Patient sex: F
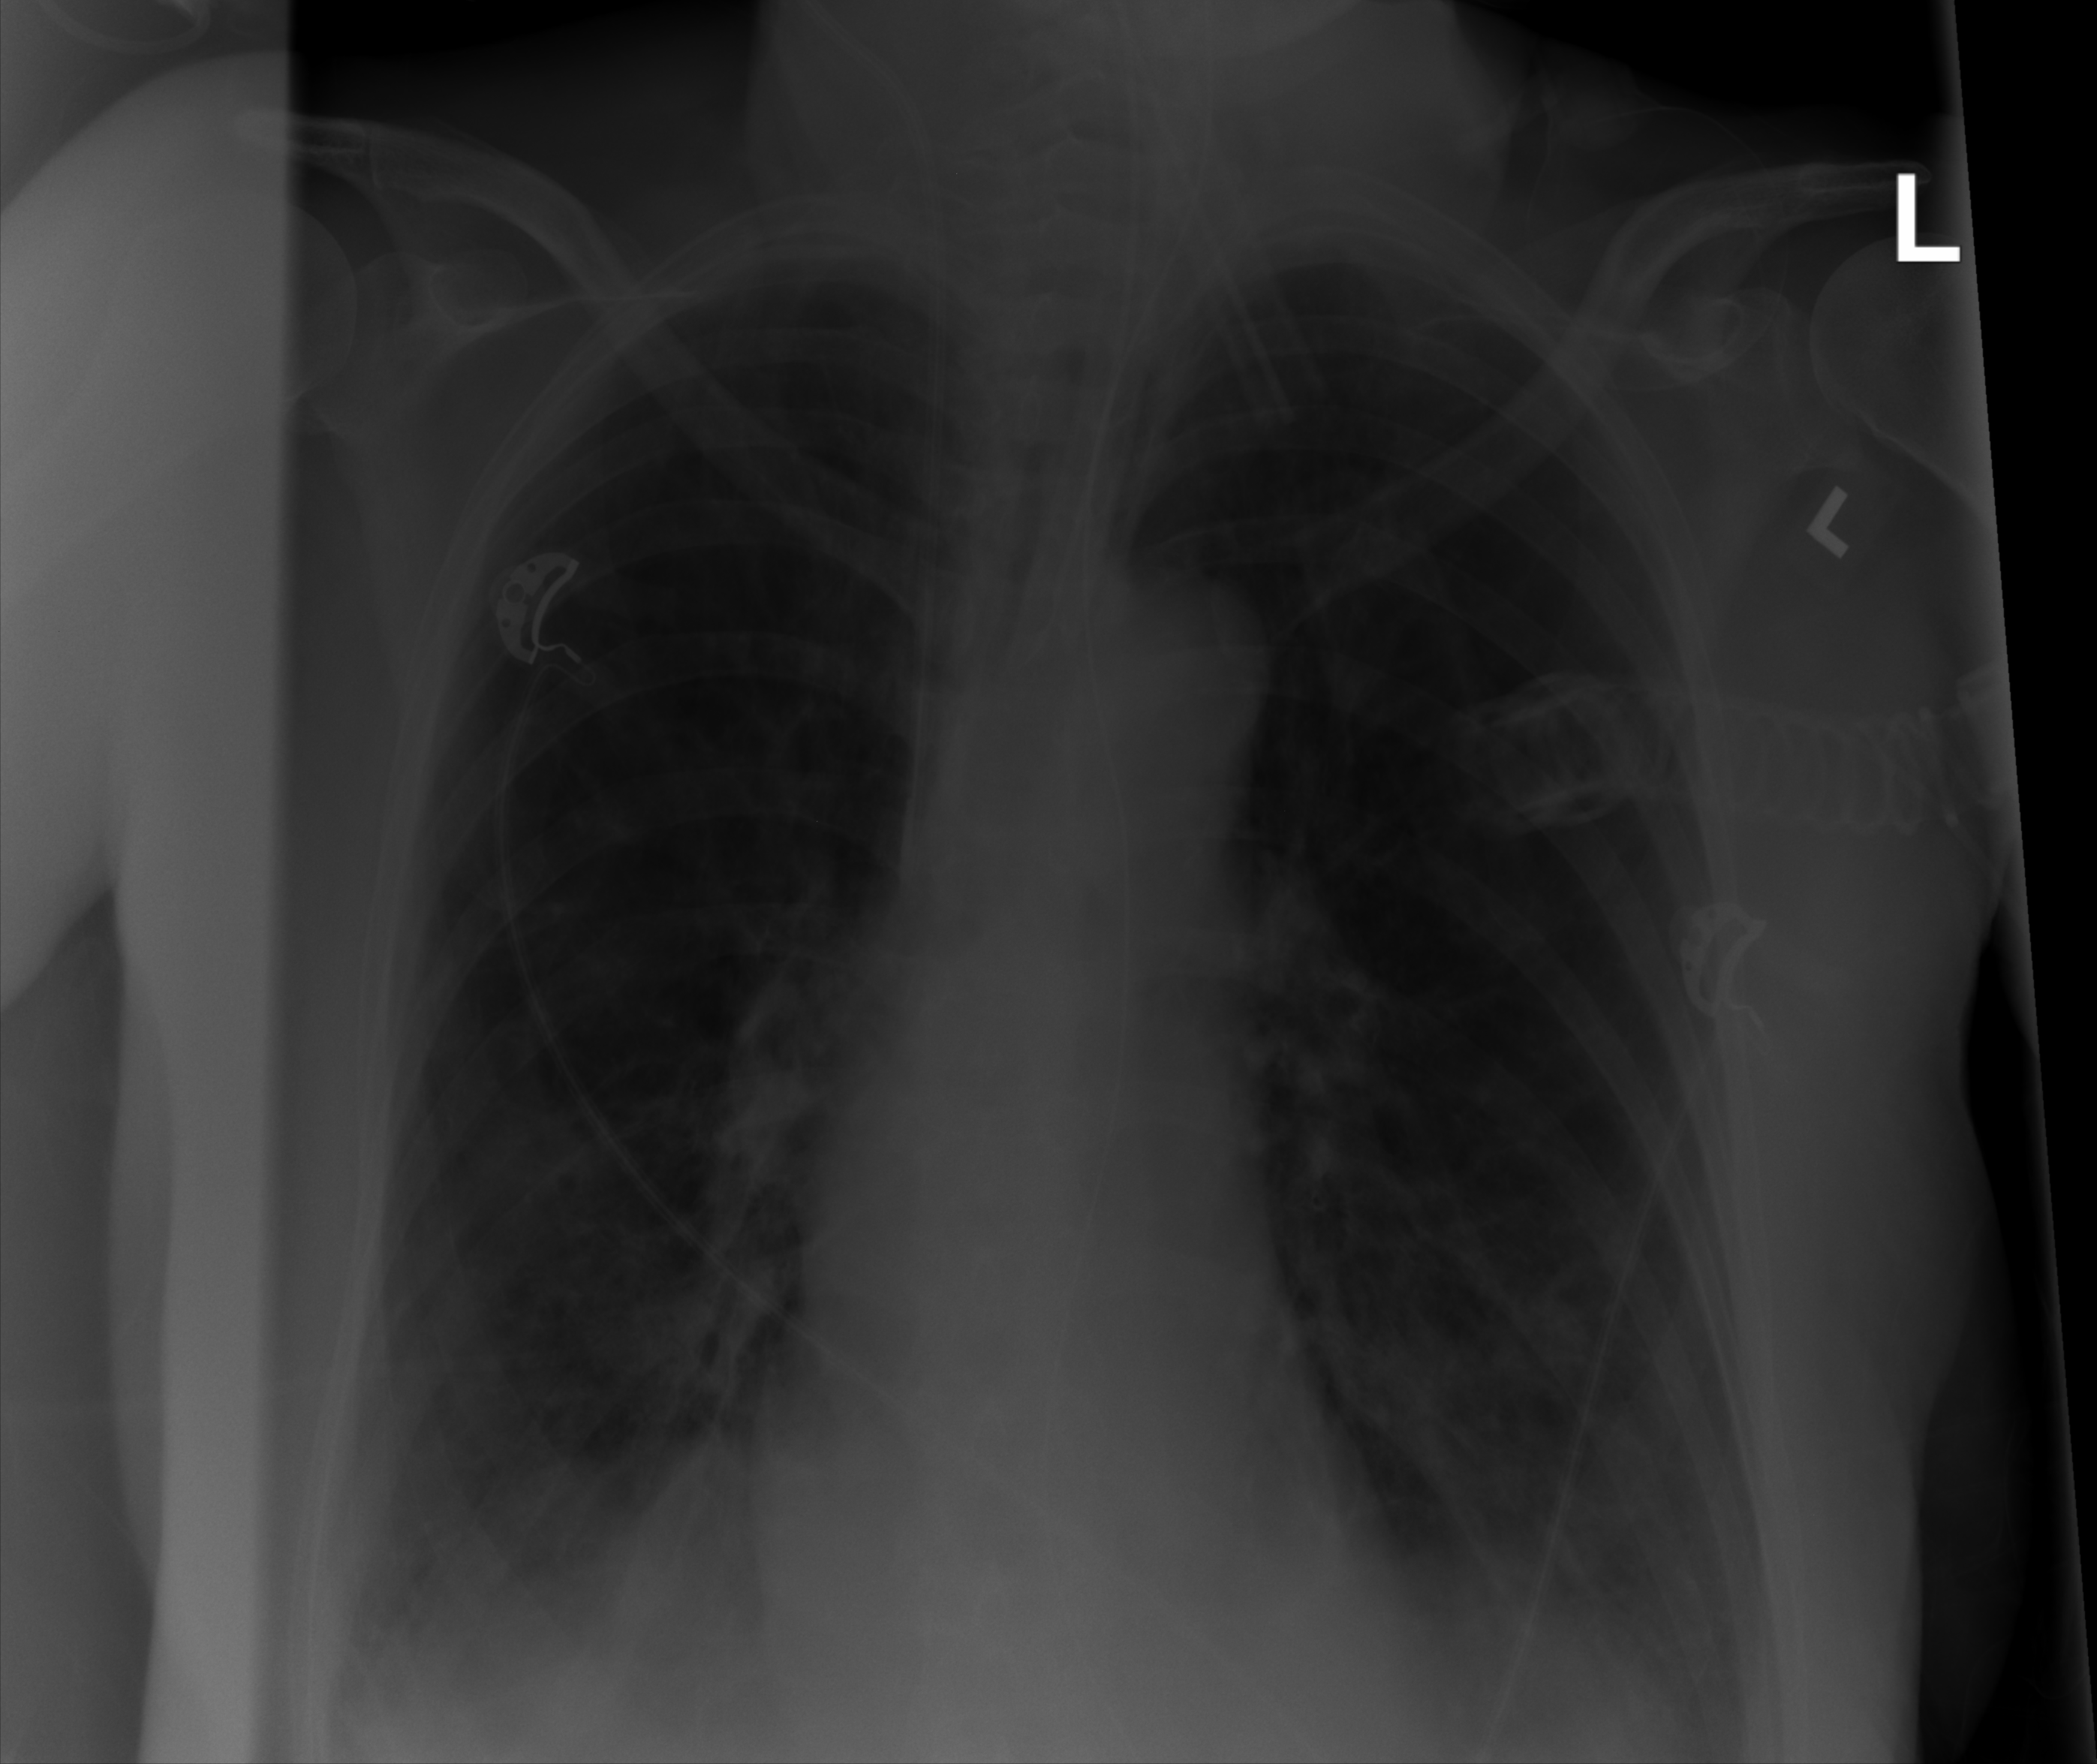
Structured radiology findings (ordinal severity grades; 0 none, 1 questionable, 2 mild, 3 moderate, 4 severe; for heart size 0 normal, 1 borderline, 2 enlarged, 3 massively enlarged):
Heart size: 0
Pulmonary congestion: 0
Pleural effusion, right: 2
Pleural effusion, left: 2
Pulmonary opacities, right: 0
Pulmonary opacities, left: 0
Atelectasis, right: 2
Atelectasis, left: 2